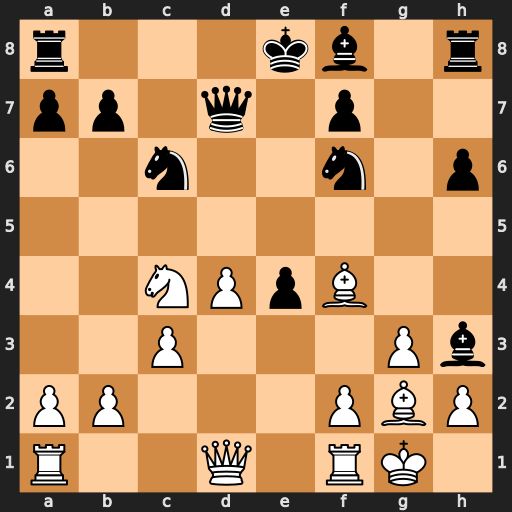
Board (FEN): r3kb1r/pp1q1p2/2n2n1p/8/2NPpB2/2P3Pb/PP3PBP/R2Q1RK1
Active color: w
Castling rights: kq
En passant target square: -
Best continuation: d5 Qxd5 Qxd5 Nxd5 Bxh3 Nxf4 gxf4